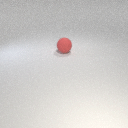
large red rubber sphere